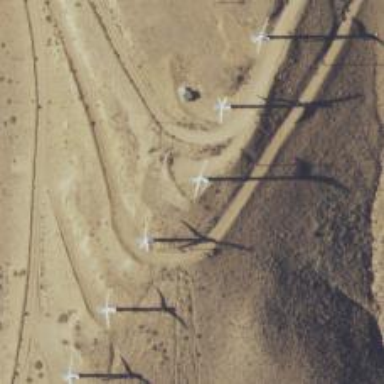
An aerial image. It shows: Wind generator powered by horizontal-axis wind turbine.